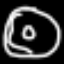
Label: donut